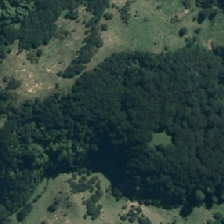
Land cover: manuka_kanuka